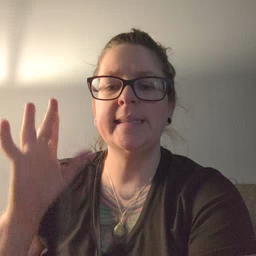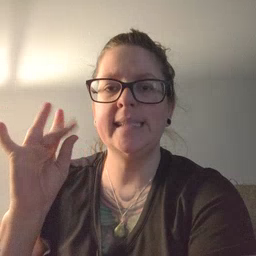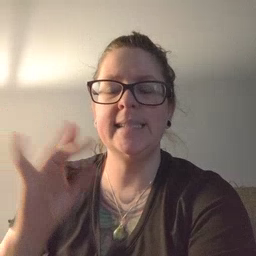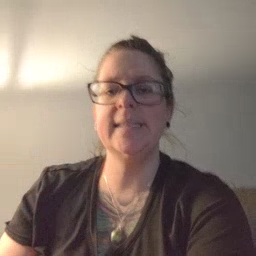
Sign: sticky